Question: I am using Matlab 2018b having Matlab Compiler Tool.
But while using Library compiler, there is no option of '.Net' Assembly, my need is to convert '.m' file to '.dll' which is to be used in visual studio.

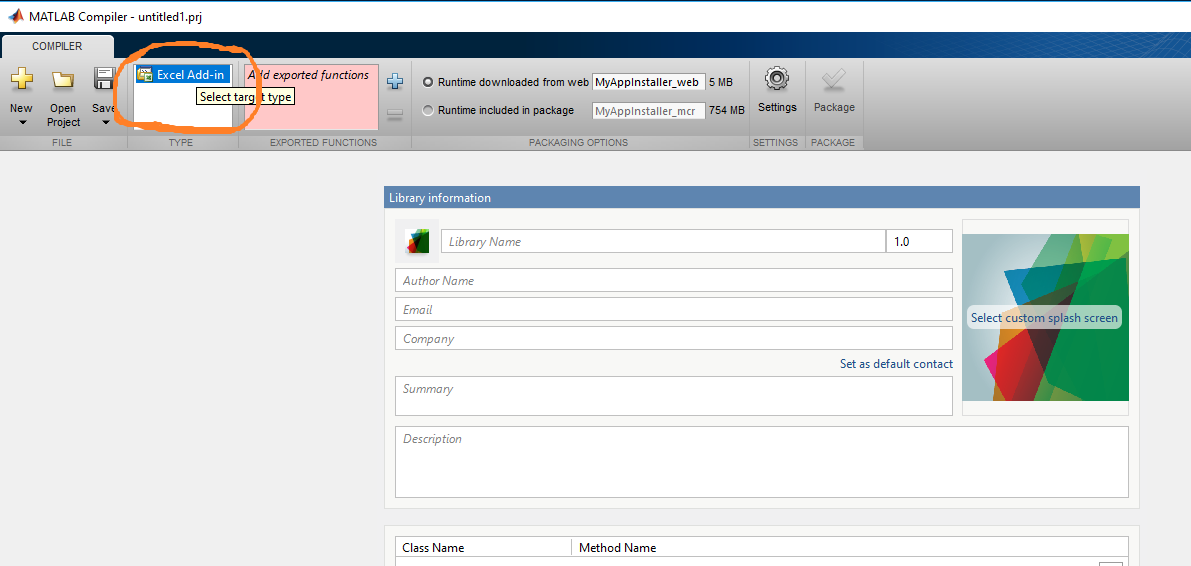
Answer: Someone else cross-posted this in MATLAB Answers and <URL>:
> With MATLAB Compiler, you can compile a MATLAB script to an executable and to an Excel Add-in. However to compile a MATLAB script to a .Net Assembly, you need to have <URL> to let you build C/C++ shared libraries, .NET assemblies, Java classes, and Python packages from MATLAB programs.